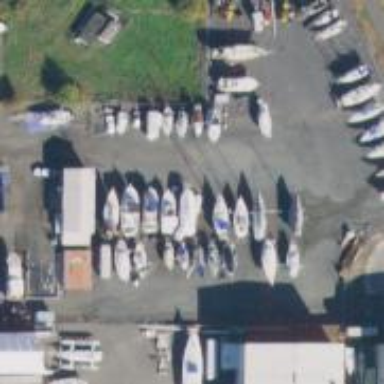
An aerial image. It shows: Boatyard located near waterway.